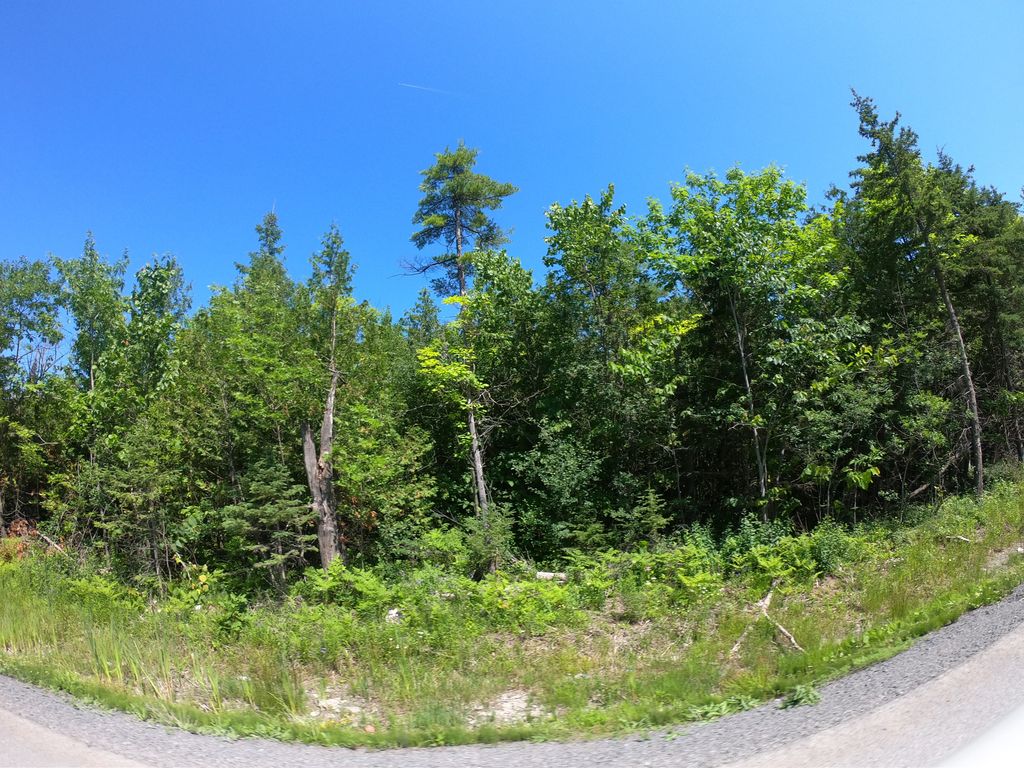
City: ottawa-gatineau